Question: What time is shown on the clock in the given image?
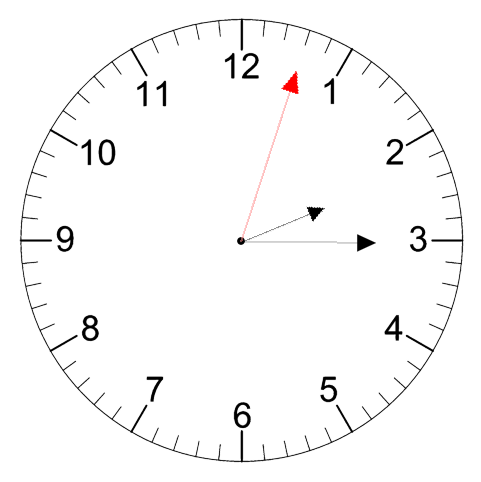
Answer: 02:15:03